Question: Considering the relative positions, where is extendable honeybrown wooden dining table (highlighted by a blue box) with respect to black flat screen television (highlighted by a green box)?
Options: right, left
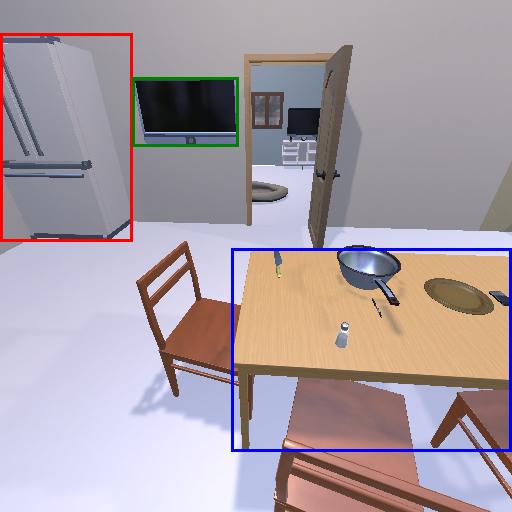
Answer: right